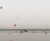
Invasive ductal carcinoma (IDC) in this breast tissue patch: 0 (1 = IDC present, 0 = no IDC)